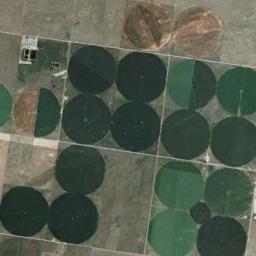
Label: circular_farmland